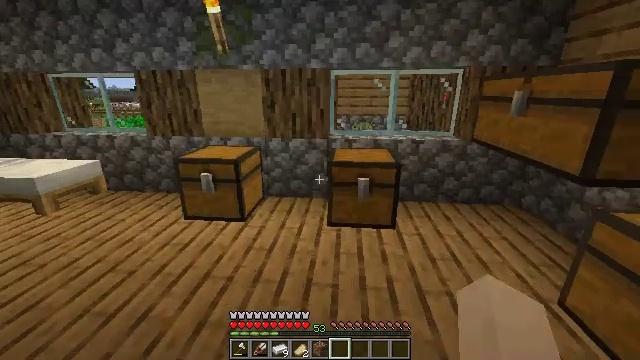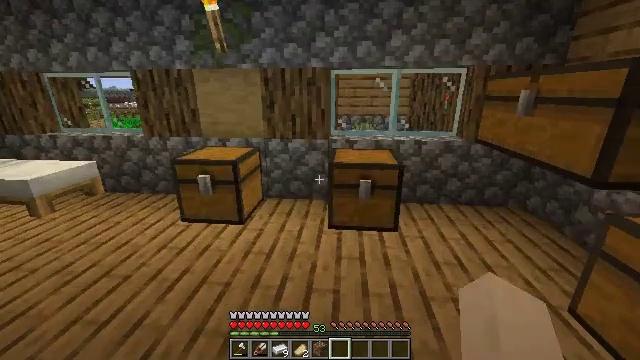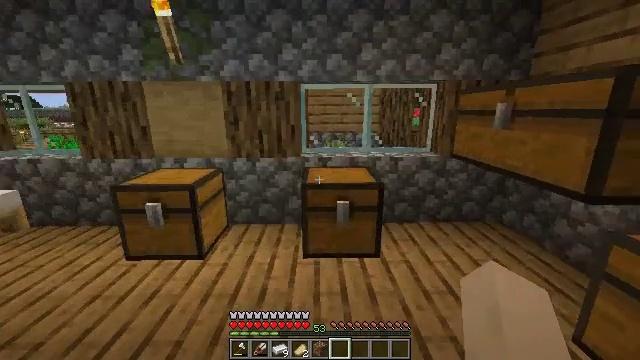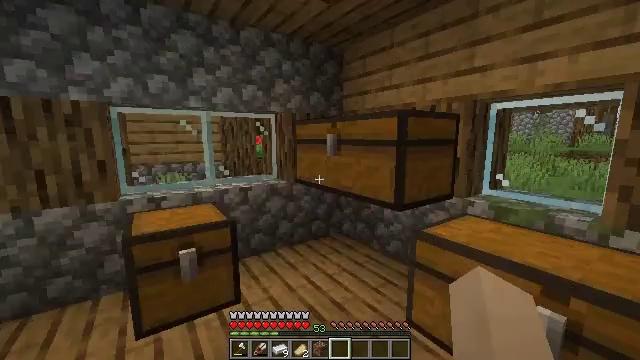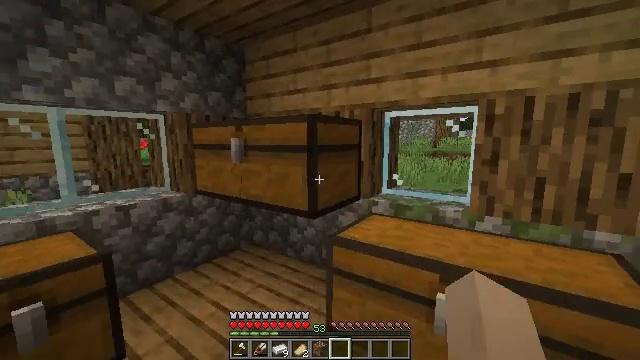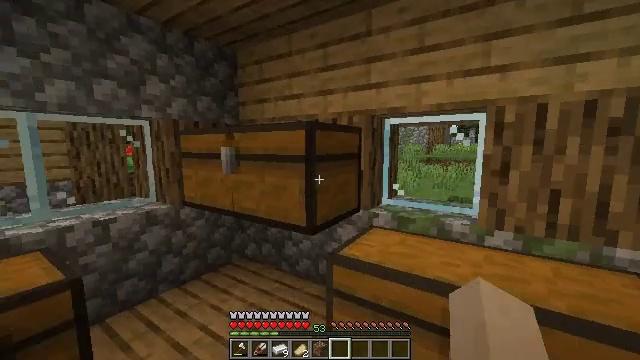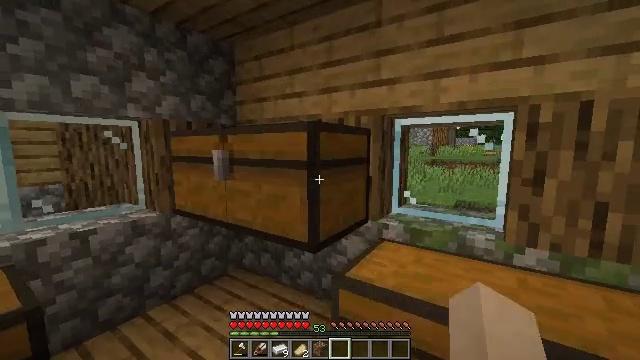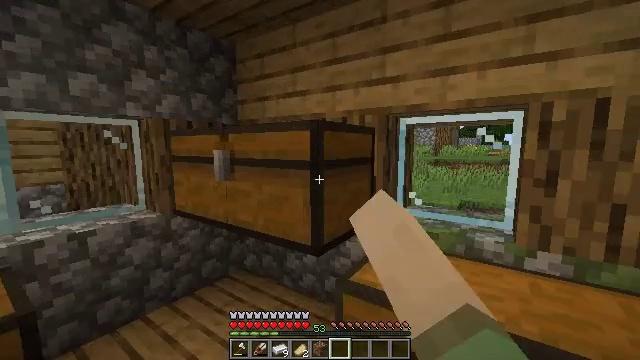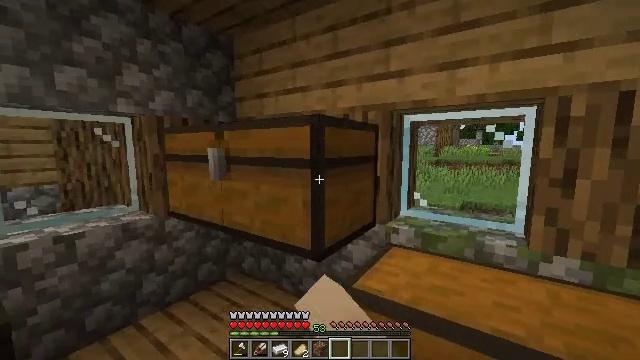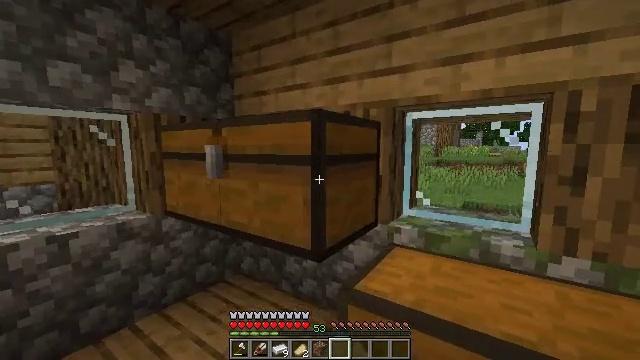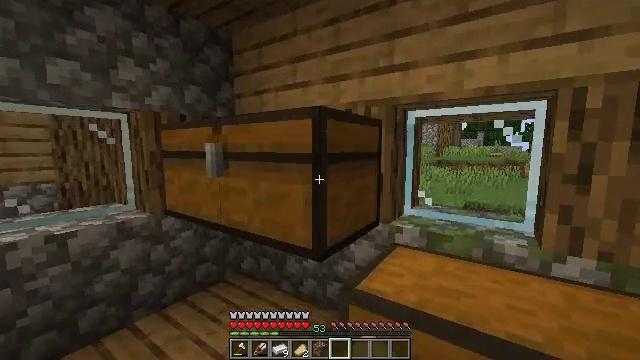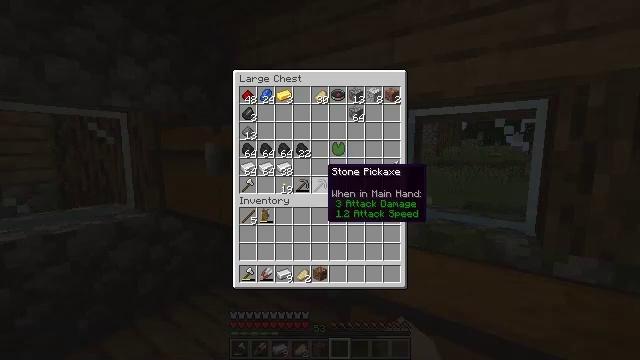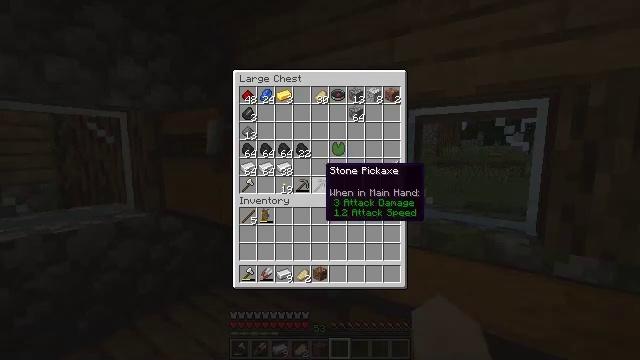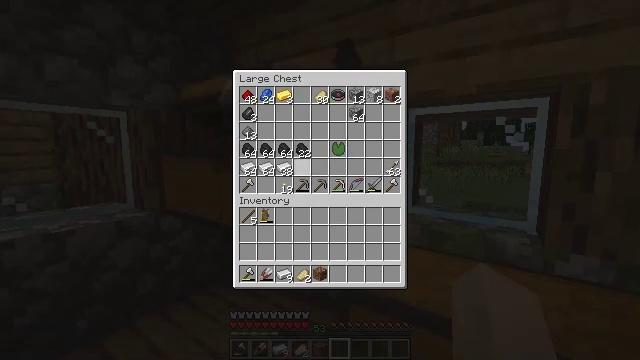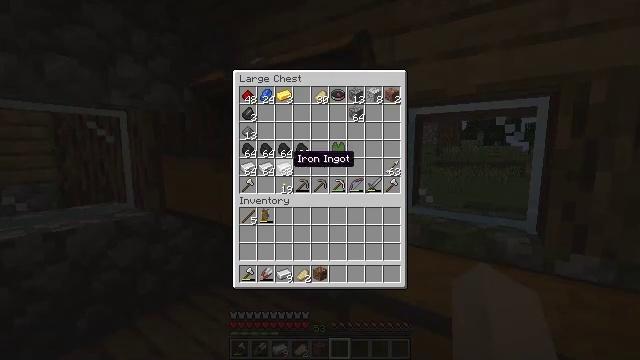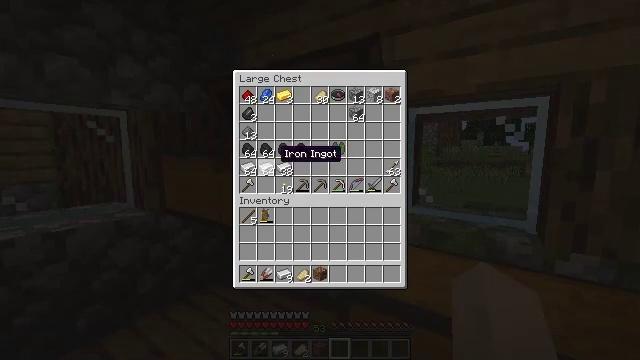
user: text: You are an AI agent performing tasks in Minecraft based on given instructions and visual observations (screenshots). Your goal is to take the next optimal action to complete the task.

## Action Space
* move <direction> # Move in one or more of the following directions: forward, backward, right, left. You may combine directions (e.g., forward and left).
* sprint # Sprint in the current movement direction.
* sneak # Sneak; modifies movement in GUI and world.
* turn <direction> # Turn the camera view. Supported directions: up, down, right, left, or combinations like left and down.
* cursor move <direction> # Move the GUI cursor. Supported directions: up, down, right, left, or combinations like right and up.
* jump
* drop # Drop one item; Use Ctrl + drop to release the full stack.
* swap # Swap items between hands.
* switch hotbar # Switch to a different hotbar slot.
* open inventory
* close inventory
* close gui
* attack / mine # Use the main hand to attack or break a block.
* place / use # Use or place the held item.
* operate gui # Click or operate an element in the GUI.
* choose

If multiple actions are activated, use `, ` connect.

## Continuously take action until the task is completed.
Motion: motion action
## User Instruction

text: Make a crossbow in the crafting table.
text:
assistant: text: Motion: move forward
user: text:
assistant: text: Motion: move forward, turn right and up
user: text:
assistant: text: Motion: move forward, turn right and up
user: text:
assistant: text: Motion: move forward, turn right
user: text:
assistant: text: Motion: move forward, turn right and up
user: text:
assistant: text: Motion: move forward, use / place
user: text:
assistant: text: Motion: use / place
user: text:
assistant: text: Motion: use / place
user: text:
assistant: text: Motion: use / place
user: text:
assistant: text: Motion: no_op
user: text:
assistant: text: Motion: open gui
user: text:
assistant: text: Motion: no_op
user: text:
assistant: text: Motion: cursor move left
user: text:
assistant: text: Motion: cursor move left and up
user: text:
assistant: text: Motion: cursor move left
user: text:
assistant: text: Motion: cursor move left
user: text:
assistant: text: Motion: no_op
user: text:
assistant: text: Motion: no_op
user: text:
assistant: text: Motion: no_op
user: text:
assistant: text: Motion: no_op
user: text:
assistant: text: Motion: no_op
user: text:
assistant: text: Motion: cursor move right and down
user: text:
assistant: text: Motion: cursor move right and down
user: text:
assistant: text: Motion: cursor move down
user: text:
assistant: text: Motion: cursor move down
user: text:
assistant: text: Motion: no_op
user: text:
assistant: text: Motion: no_op
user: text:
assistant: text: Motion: no_op
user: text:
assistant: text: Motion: operate gui
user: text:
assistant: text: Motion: operate gui